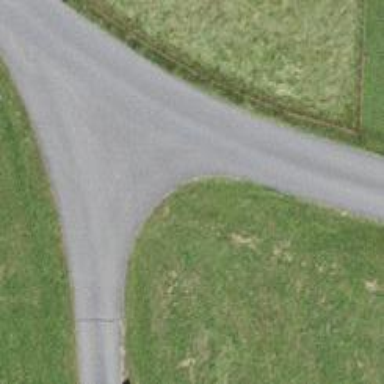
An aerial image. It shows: Unclassified road.